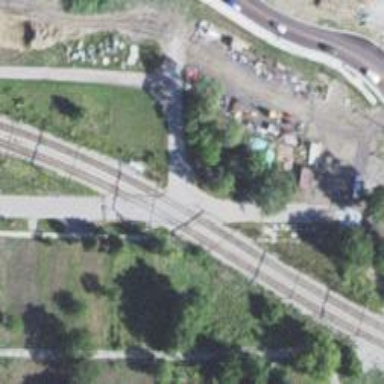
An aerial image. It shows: Railway level crossing.